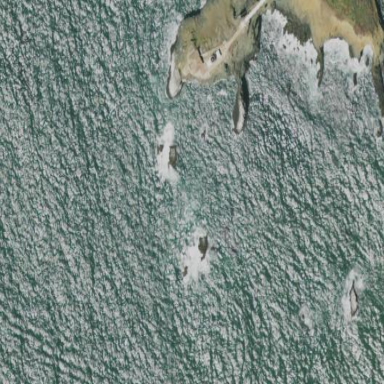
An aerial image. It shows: Natural rock reef.